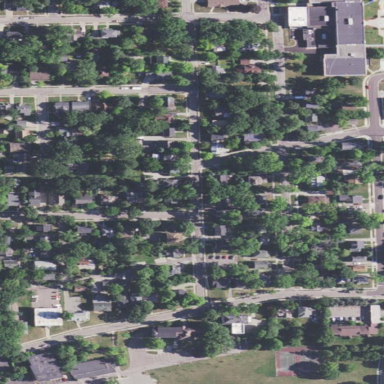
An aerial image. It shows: Residential area within neighborhood.